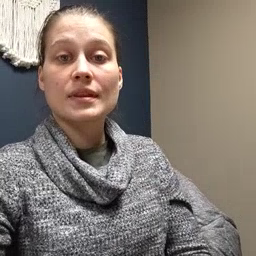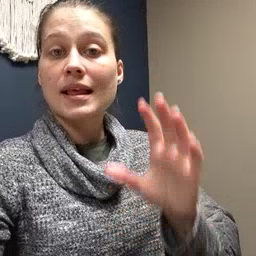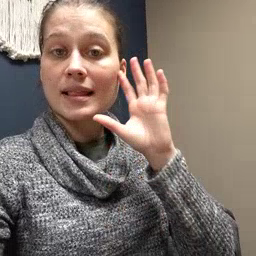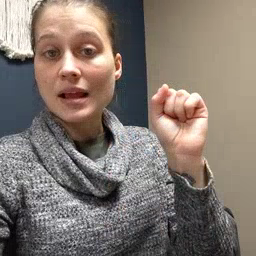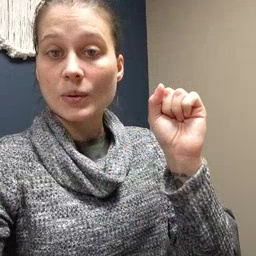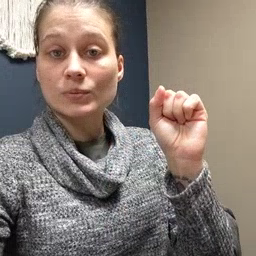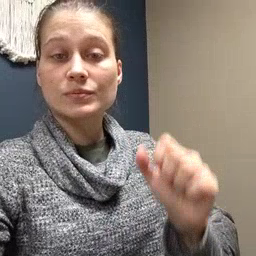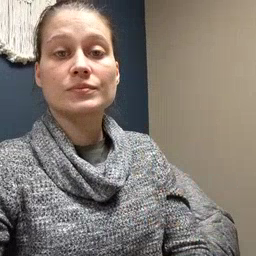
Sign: loud